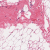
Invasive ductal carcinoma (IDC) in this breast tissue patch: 0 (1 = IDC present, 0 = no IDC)